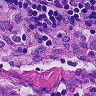
Metastatic tissue present: no